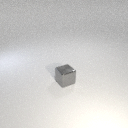
small gray metal cube